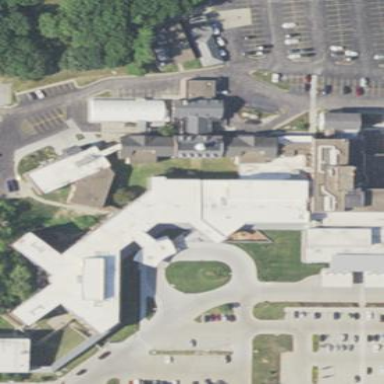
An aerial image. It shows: Hospital building.